Question:
I need to remove the entire row if there is no X (Issued). The data retrieved, returns Rated and Issued items but I only want to display Issued.
The logic at the bottom stipulates that only form name: GL and status: Issued (green) should display and I don't understand why Rated items (red) are taking up space.
I've tried to make them hidden at the column level but naturally there are big gaping holes with no lines representing the rows but there is still empty space.
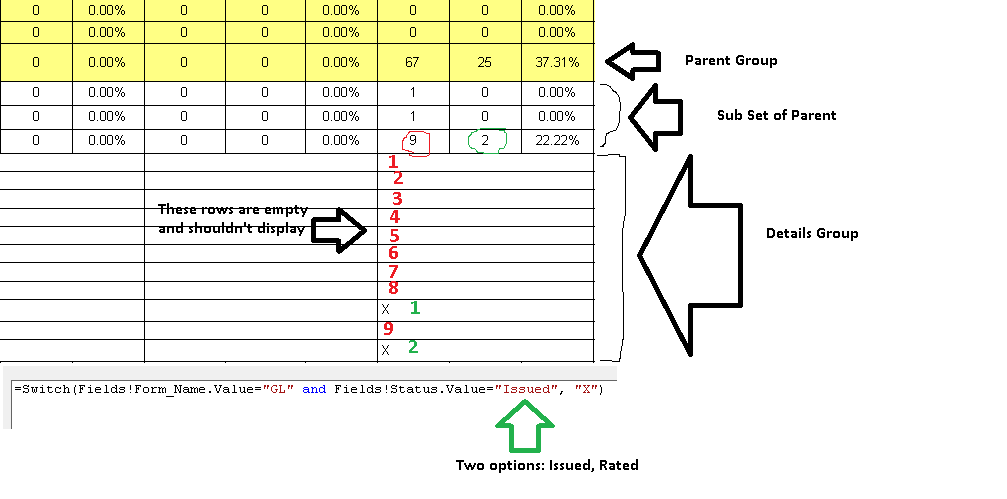
Answer: I might be missing something, but why are you hiding at the column level? You should be able to hide a row using an expression like this:
'''
=Iif(Fields!Status.Value <> "Issued", True, False)
'''
Another option is to apply a filter to the data region using similar logic.